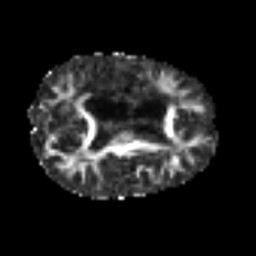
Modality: FA
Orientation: axial
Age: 31
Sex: female
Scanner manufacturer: siemens
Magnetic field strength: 3 T
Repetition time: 6.1 s
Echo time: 0.101 s